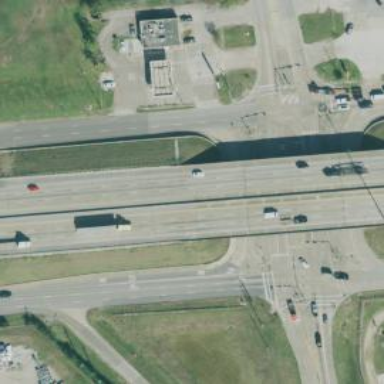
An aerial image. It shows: Secondary link road.